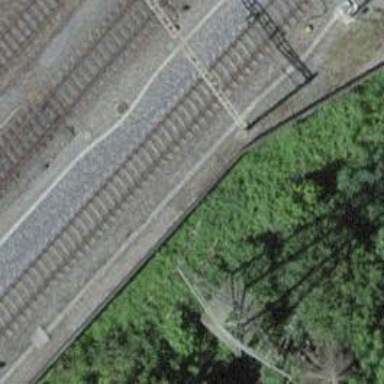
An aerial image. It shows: Railway signal.